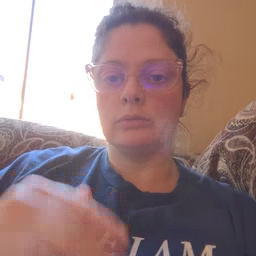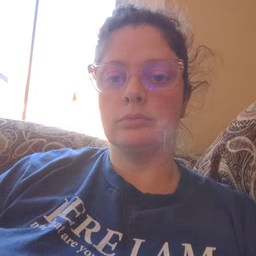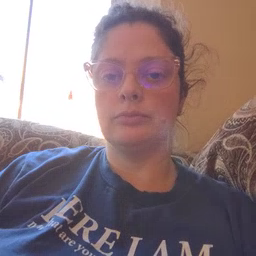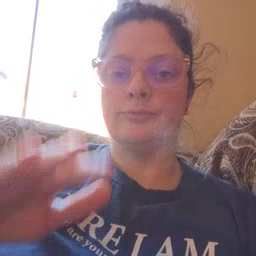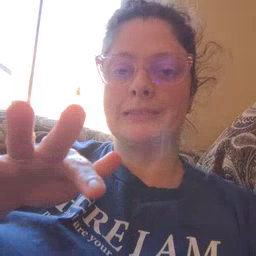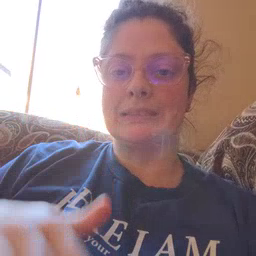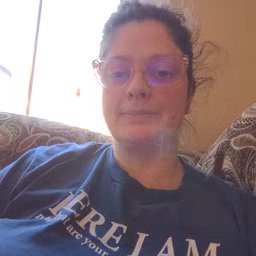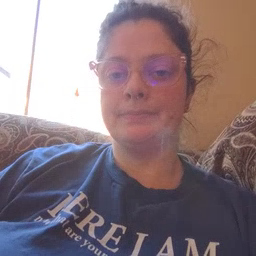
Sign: feet